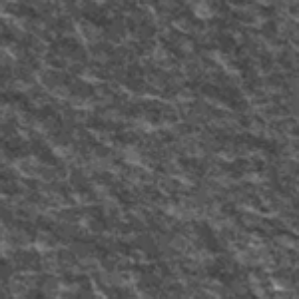
Label: frost